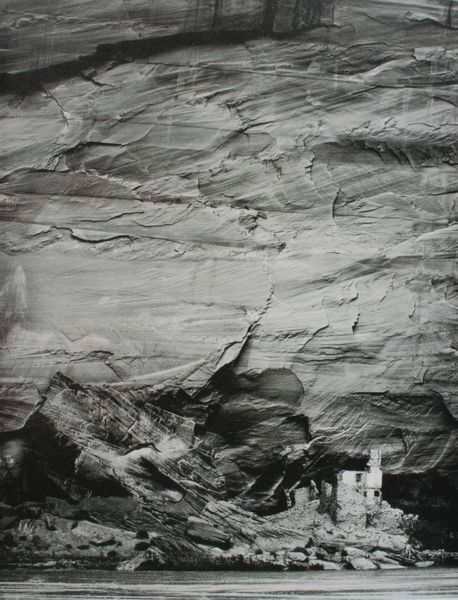
Titel: Antelope House Ruin, Canyon de Chelly National Monument, Arizona
Künstler: Ansel Adams
Standort: New York
Institution: Robert Mann Gallery
Schlagwörter: felsen, gestein, himmel, meer, schatten, wasser, weiß, landschaft, see, ufer, grau, licht, schwarz, wand, stein, portrait, wind, küste, ansicht, felswand, schichten, foto, fotografie, photographie, reste, ruine, schwarzweiß, photo, schiefer, grotte, aufnahme, rillen